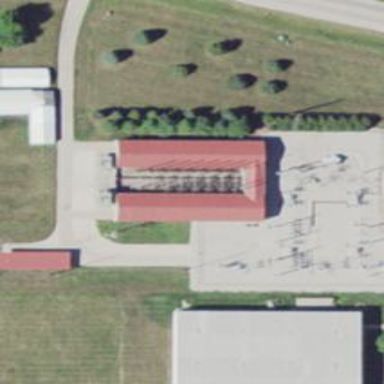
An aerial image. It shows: Power substation.